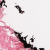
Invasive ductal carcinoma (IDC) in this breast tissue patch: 0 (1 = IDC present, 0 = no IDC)